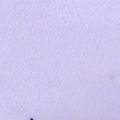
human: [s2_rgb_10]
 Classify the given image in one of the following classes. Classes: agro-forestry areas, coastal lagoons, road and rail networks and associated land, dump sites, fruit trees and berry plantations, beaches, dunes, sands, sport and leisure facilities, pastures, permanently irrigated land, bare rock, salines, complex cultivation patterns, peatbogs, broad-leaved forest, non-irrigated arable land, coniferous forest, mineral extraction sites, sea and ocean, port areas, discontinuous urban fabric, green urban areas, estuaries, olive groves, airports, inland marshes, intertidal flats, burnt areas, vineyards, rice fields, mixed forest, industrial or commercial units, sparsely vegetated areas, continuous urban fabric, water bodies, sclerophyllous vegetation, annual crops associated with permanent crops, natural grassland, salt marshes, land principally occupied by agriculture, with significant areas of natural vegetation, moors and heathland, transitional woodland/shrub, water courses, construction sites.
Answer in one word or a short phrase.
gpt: water bodies